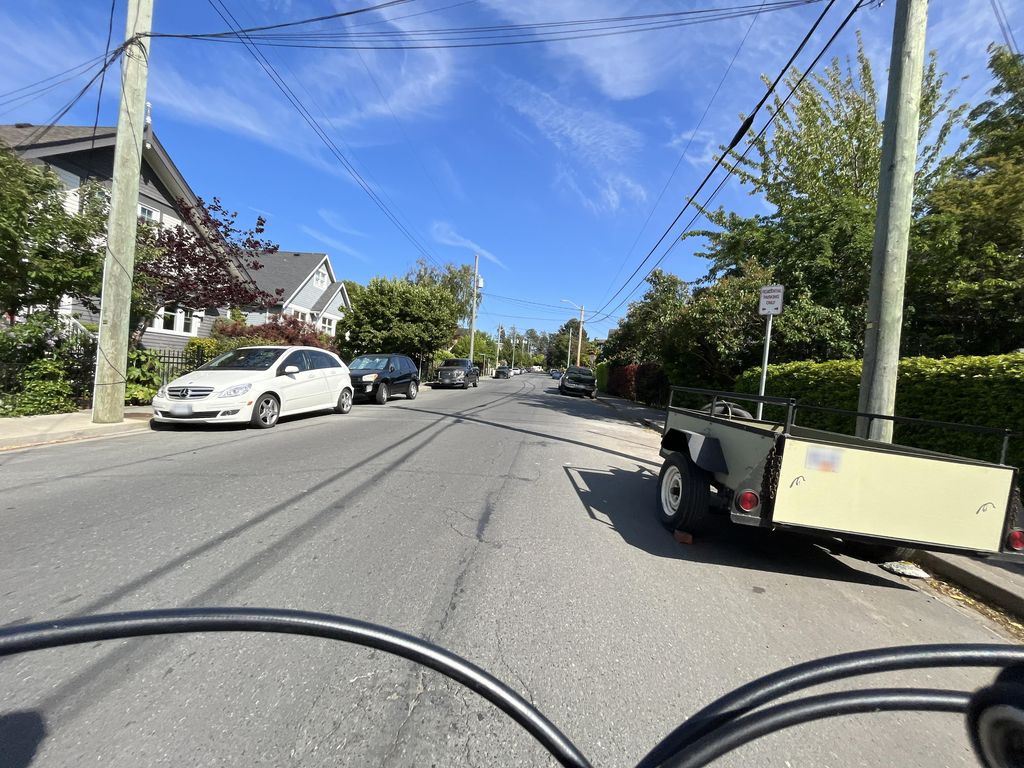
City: victoria